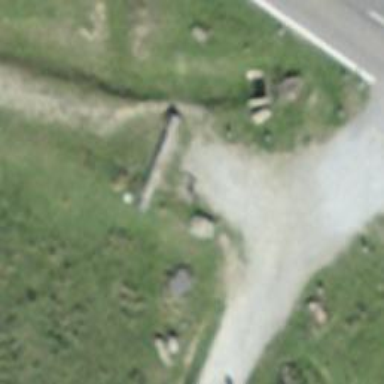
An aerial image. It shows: Guidepost with information.